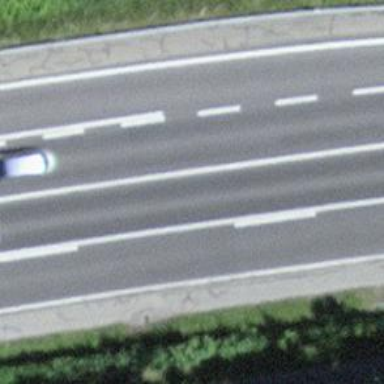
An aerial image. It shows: Motorway junction.